Question: Within my application, I have recently tried to jazz it up in terms of its appearance so I have tried using 'MahApps.Metro'. But I've hit a little of a snag.
Within my application, I have a 'tabcontrol' and I have used a 'style' as the following ;
'''
<Page.Resources>
<ResourceDictionary>
<ResourceDictionary.MergedDictionaries>
<!--Resource dictionary for mahapps. -->
</ResourceDictionary.MergedDictionaries>
<Style TargetType="{x:Type TabItem}">
<Setter Property="HeaderTemplate">
<Setter.Value>
<DataTemplate>
<StackPanel Orientation="Horizontal">
<!-- FormName is the name of the ViewModel-->
<TextBlock Text="{Binding FormName}" VerticalAlignment="Center" Margin="2" />
</StackPanel>
<DataTemplate.Triggers>
<DataTrigger Binding="{Binding IsValid}"
Value="False">
</DataTrigger>
</DataTemplate.Triggers>
</DataTemplate>
</Setter.Value>
</Setter>
</Style>
</ResourceDictionary>
</Page.Resources>
<!-- The itemsource that is bound to is a ObservableCollection of Forms that are used to validate for a Progress bar, It uses the ViewModels-->
<TabControl x:Name="tabcontrol"
Grid.Row="1"
ItemsSource="{Binding Forms}"
SelectedIndex="0" BorderBrush="Black" />
'''
Obviously, this isn't using the 'MahApps.Metro' 'tabcontrol'. However, within the 'style' of the 'tabcontrol' I changed the 'TargetType' to the following but it causes everything within the 'Page' to increase its size and combines effectively two tab contents into one;
'''
<Style TargetType="{x:Type Controls:MetroTabItem}" BasedOn="{StaticResource MetroTabItem}">
'''

Any help would be grateful in regards to helping me implement the 'MahApps.Meto' 'tab control' and clearing up what I am doing wrong. Cheers.
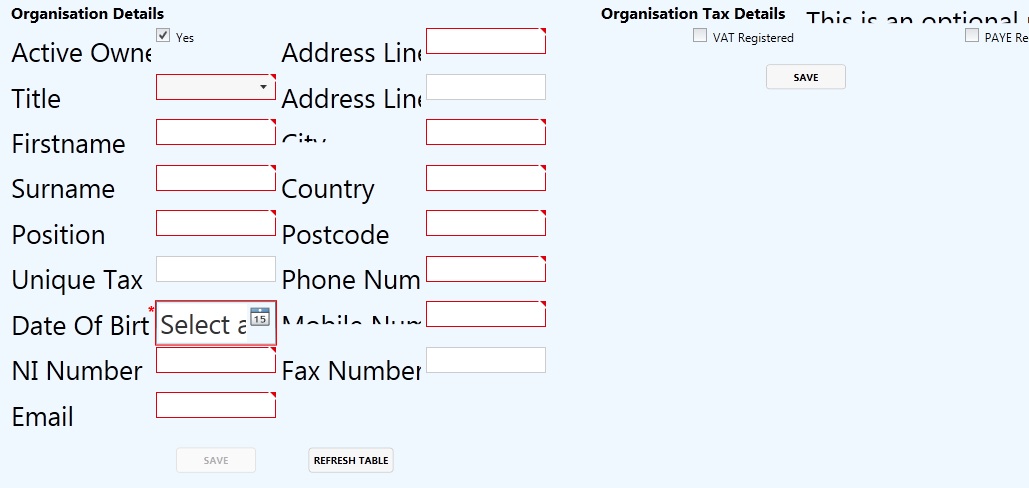
Answer: The reason you're getting all mixed up result is because 'MetroTabItem' doesn't have a 'Template' of its own I think and uses 'TabItem' style override instead. Your original approach is on the right path.
I can't tell how your actual style is configured (the cut paste of 'ResourceDictionary' you've pasted here won't compile as it is) but if you use this block of resources (and add yours), it should work. Tested and working here.
'''
<ResourceDictionary>
<ResourceDictionary.MergedDictionaries>
<ResourceDictionary Source="pack://application:,,,/MahApps.Metro;component/Styles/Colours.xaml" />
<ResourceDictionary Source="pack://application:,,,/MahApps.Metro;component/Styles/Fonts.xaml" />
<ResourceDictionary Source="pack://application:,,,/MahApps.Metro;component/Styles/Controls.xaml" />
<ResourceDictionary Source="pack://application:,,,/MahApps.Metro;component/Styles/Controls.AnimatedSingleRowTabControl.xaml" />
<ResourceDictionary Source="pack://application:,,,/MahApps.Metro;component/Styles/Accents/Blue.xaml" />
<ResourceDictionary Source="pack://application:,,,/MahApps.Metro;component/Styles/Accents/BaseLight.xaml" />
<ResourceDictionary>
<Style TargetType="{x:Type TabItem}" BasedOn="{StaticResource {x:Type TabItem}}">
<Setter Property="HeaderTemplate">
<Setter.Value>
<DataTemplate >
<StackPanel Orientation="Horizontal">
<TextBlock Text="{Binding FormName}" VerticalAlignment="Center" Margin="2" />
</StackPanel>
<DataTemplate.Triggers>
<DataTrigger Binding="{Binding IsValid}" Value="False" />
</DataTemplate.Triggers>
</DataTemplate>
</Setter.Value>
</Setter>
</Style>
</ResourceDictionary>
</ResourceDictionary.MergedDictionaries>
</ResourceDictionary>
'''